Question: I'm having the requirement, to insert a specific amount of rectangles (which have a defined width but a random height) into another rectangle (which has a defined height and the same defined width as the rectangles to insert). The goal here is, that those inserted rectangles should fill-out the target rectangle as much as possible.
For instance:

I don't need to get as much rectangles as possible into the black, the goal is to fillout the black rect as much as possible, best case, entirely.
In reality, there are many "black" rectangles and thousands of "reds", I'm looking for an effective algorithm to calculate. I have to implement this in ECMA-/Javascript so it's not really the fastest of all platforms.
I looked into some algos like Richard E. Korf's "Optimal Rectangle Packing" or "Bin packings problems", but I couldn't really translate those for this specific problem.
Can somebody recommend me a method/algorithm ?
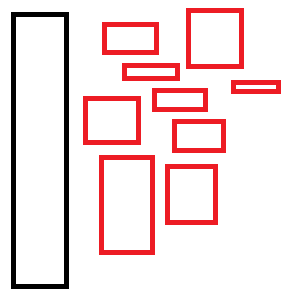
Answer: Because your red and black triangles both have a defined width, you can reduce the problem to a number line, so to speak. Basically, if you ever flipped a red one on its side, you'd most likely end up with wasted space - much more wasted space than putting it in the 'normal fitting' way.
So with this in mind, you can reduce the problem exactly to the traditional knapsack problem where the capacity is the height of the black rectangle and the 'weight' of the red triangles are their height. The width can be entirely abstracted out of the problem.
Another advantage (as pointed out by xvatar) is that the value density of the candidates are all equal. That is to say that you don't have the "brick-ring" issue the traditional knapsack problem has. Given the choice between bricks and rings to fill your knapsack with, the rings are obvious candidates. In this case, they're all the same so there are no obvious candidates.
It would seem the big blocks are easy candidates, but this greedy approach doesn't fly. Consider the scenario where there are 5 units of space left, and we have bricks of 4, 3 and 2. If we go with the greedy solution, we add the 4, leaving 1 open space. If we would instead have gone with 3 and 2, we would not have the 1 open space remaining.
It also stands to note that once you have identified what rectangles go in, it doesn't matter what order they go in.
Further reading: <URL>